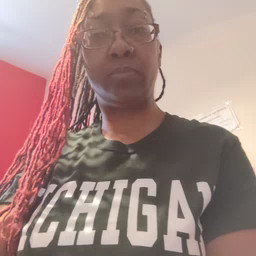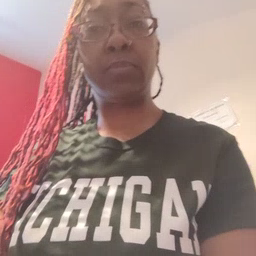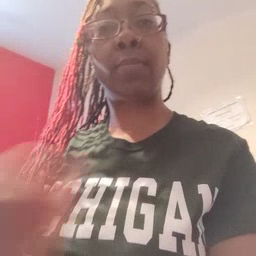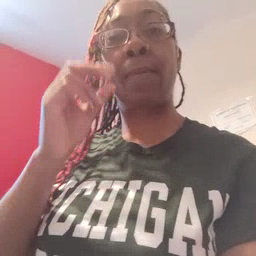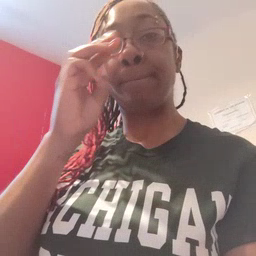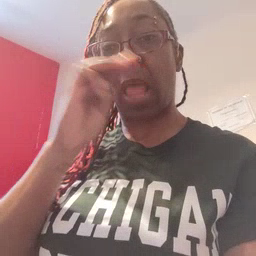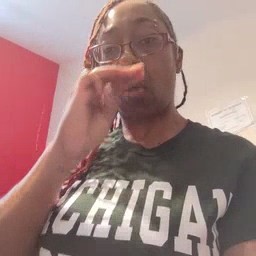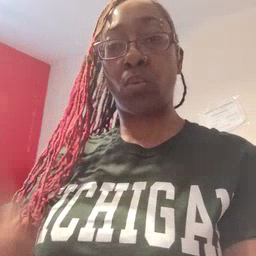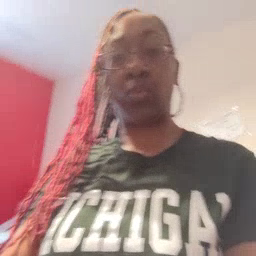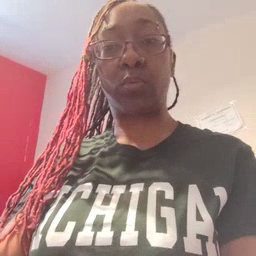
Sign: mouse